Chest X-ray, PA view. Patient: 49 years old, sex F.
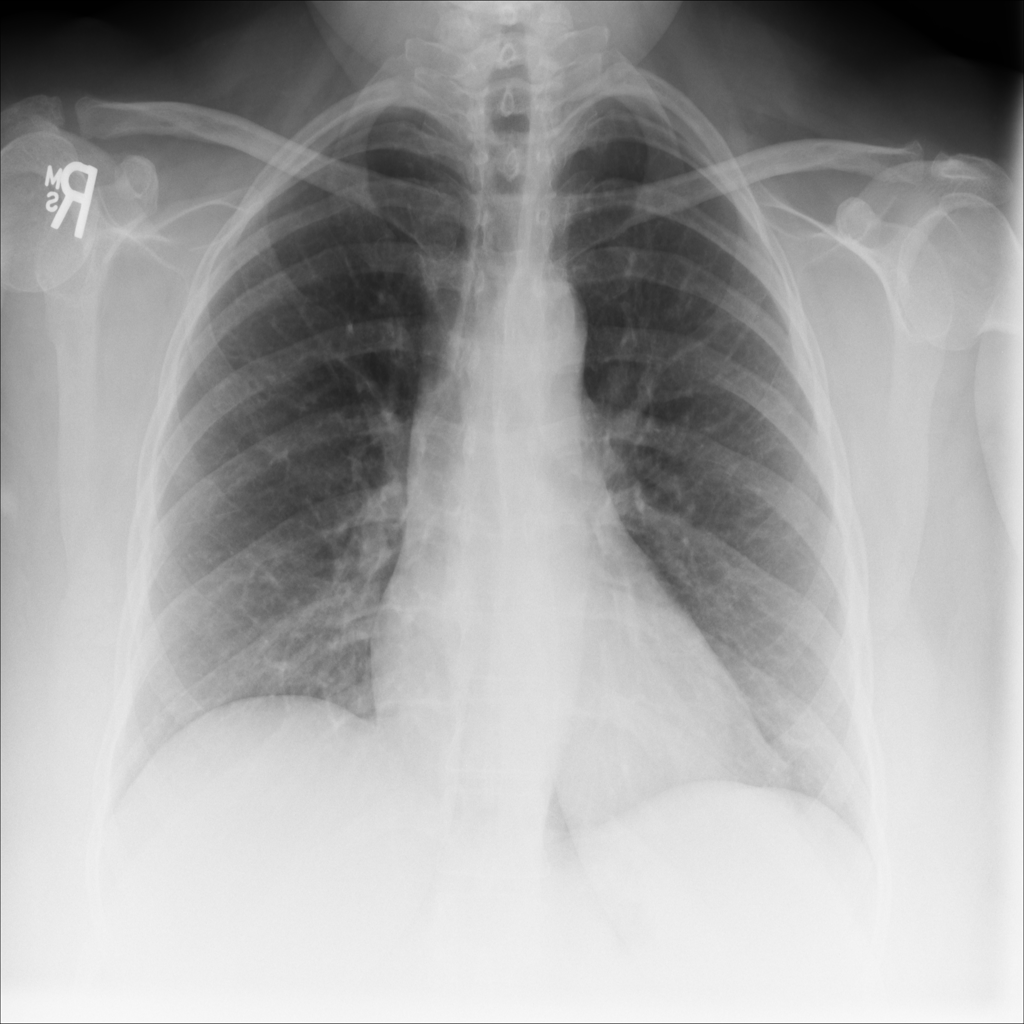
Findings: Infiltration